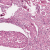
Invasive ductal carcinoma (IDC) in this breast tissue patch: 1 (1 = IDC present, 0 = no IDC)